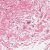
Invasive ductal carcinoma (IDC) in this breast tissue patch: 0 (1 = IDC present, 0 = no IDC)